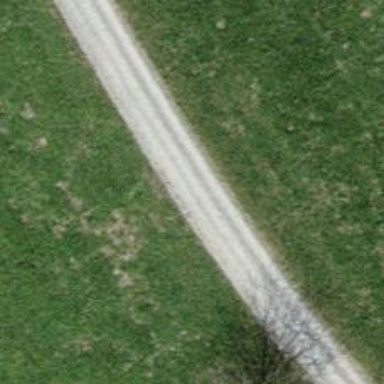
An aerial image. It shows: Gravel track with grade2 tracktype.